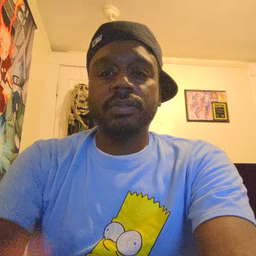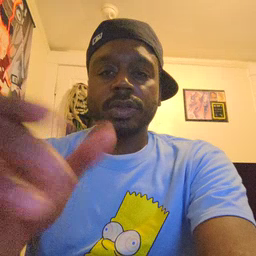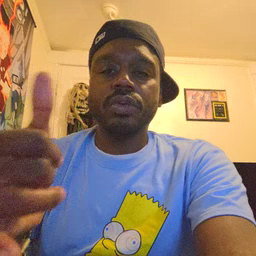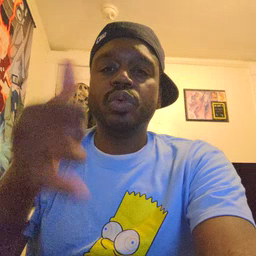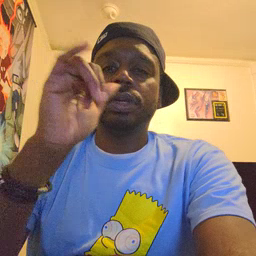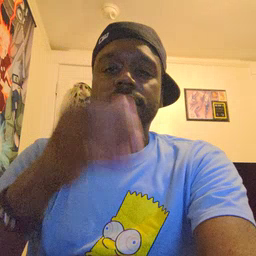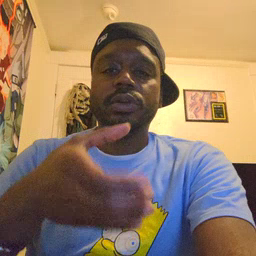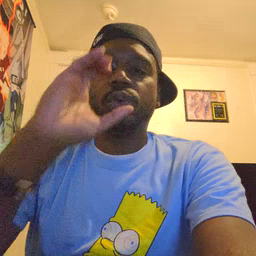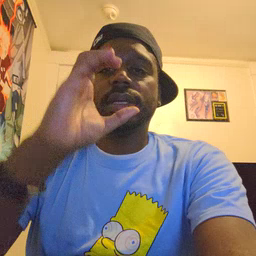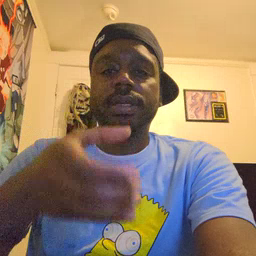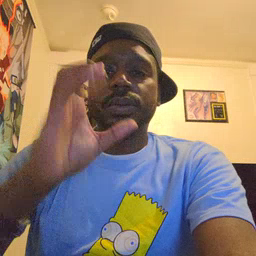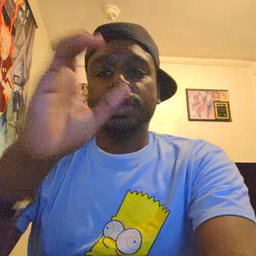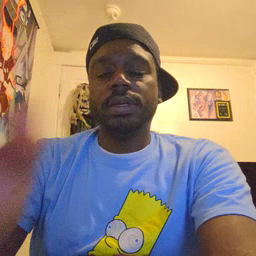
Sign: drink